Interaction volume radius: 5 \u00c5
Interaction volume height: 15 \u00c5
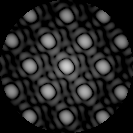
Disorder parameter: 0.01793